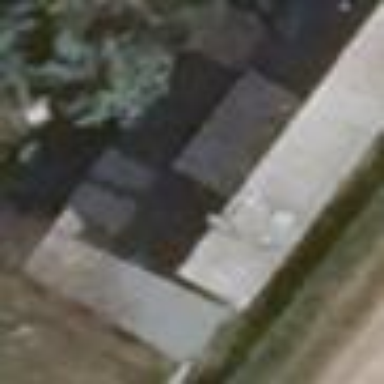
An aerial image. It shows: House with flat dark grey roof.